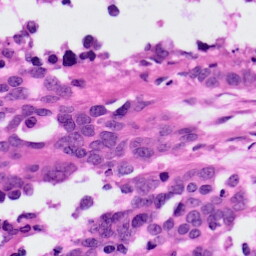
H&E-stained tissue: Ovarian